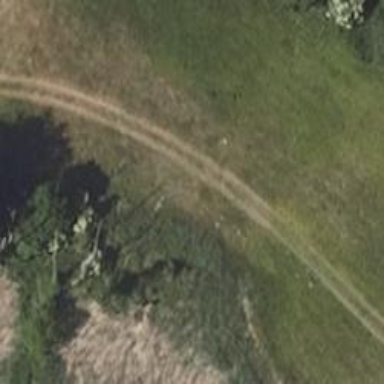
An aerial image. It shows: Grassy track road with grade 4 track type.